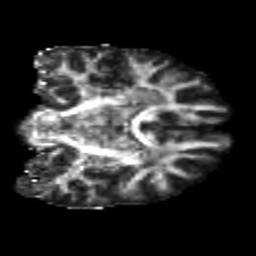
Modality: FA
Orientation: coronal
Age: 24
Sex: male
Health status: healthy
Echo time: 0.074 s